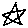
Label: star